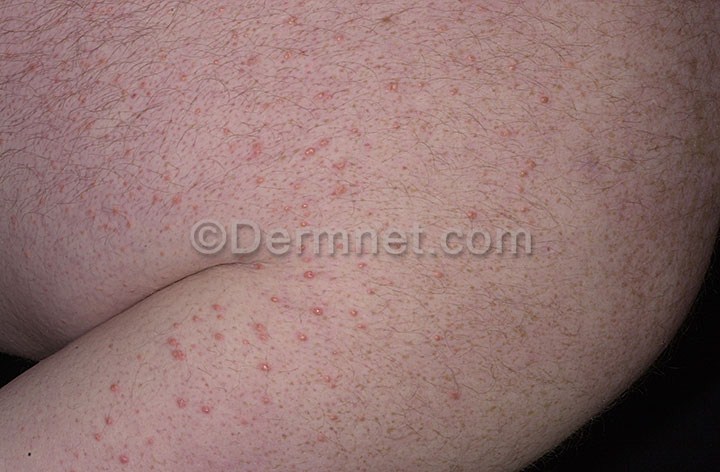
Disease: Systemic Disease